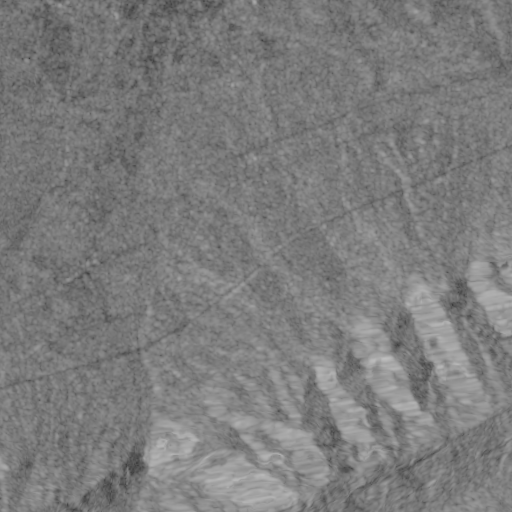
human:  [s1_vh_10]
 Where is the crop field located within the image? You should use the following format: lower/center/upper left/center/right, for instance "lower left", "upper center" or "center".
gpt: The crop field is located in the upper left of the image.
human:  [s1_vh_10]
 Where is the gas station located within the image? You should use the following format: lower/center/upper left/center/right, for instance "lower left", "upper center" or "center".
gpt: The gas station is located in the center left of the image.
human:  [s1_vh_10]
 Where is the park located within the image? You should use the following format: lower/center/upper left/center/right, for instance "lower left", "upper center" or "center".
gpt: The park is located in the upper left of the image.
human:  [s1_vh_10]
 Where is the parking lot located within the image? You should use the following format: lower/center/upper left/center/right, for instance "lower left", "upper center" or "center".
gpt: The parking lot is located in the upper left of the image.
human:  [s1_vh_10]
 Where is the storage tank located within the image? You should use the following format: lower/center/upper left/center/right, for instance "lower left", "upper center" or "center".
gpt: The storage tank is located in the center left of the image.
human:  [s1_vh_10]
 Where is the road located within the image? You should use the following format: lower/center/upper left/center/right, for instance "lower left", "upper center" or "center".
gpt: There is no road in the image.

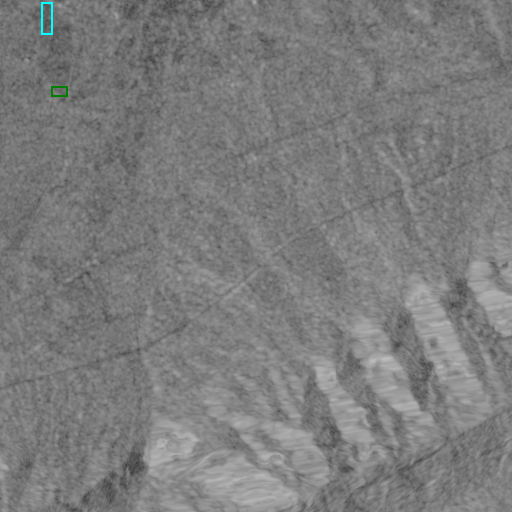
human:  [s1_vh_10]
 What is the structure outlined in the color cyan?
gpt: The structure outlined in cyan is a crop field.
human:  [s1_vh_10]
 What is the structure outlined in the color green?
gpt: The structure outlined in green is a park.
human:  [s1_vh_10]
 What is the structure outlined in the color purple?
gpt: There is no purple outline.